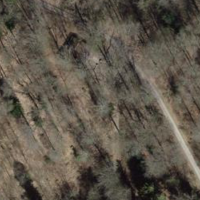
EUNIS habitat code: 41
Species observed at this site:
Fagus sylvatica